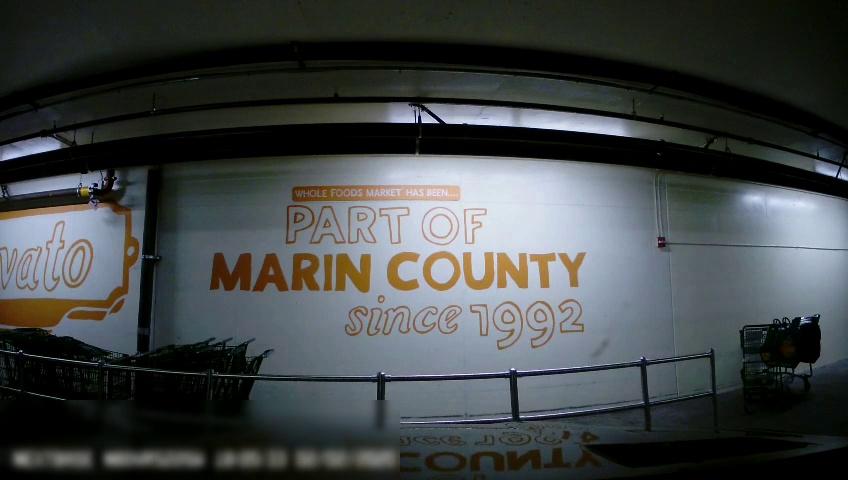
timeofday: Dusk/Dawn/Twilight
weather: Other